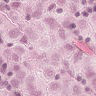
Metastatic tissue present: yes